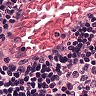
Metastatic tissue present: no